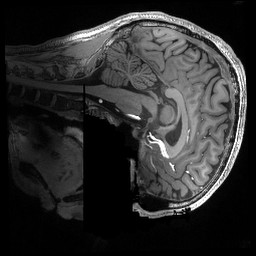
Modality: T1w
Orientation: sagittal
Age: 28
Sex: male
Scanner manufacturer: siemens
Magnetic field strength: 6.98 T
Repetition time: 2.53 s
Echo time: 0.00176 s